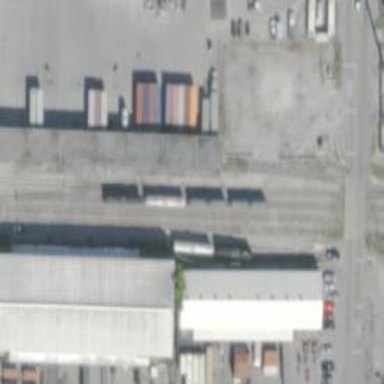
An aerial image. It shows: Rail spur service.